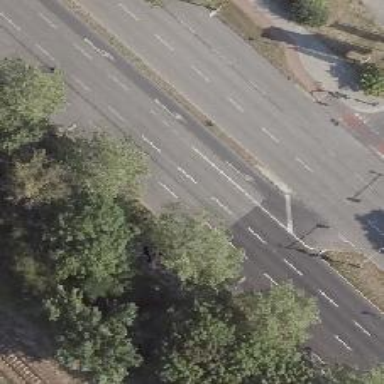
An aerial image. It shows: Primary highway with dual carriageways. There is asphalt cycleway on the right side.